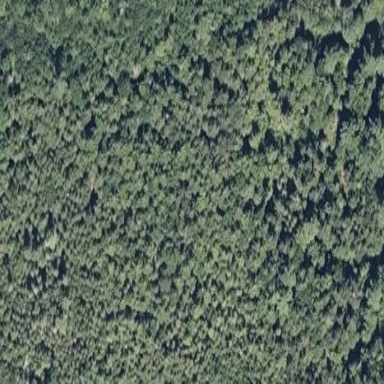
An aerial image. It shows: Forest area with mix of leaf types and cycles.